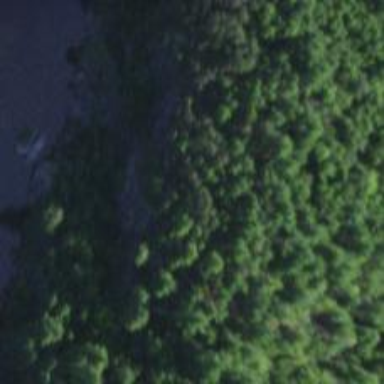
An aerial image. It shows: Natural cliff.